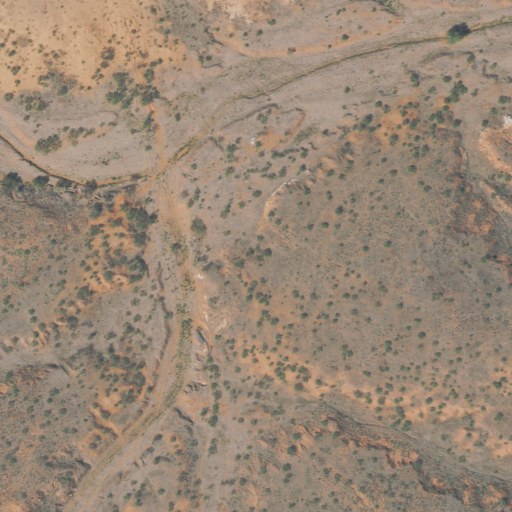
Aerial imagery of valley in Texas named Hanna Draw containing shrub and grassland